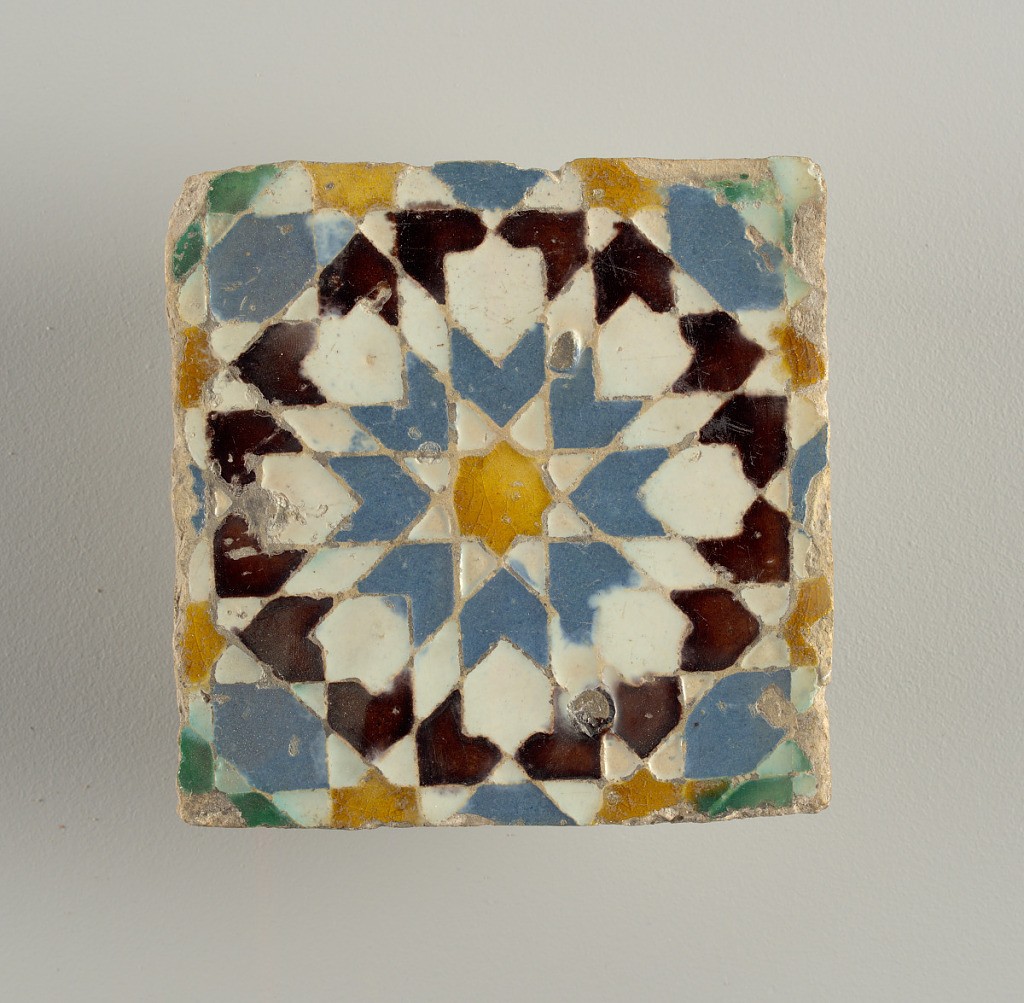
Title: Tile
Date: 16th century
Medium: Glazed moulded earthenware
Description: White, yellow, green, blue and brown glazes, in low relief. Gepmetrical design.